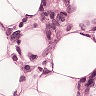
Metastatic tissue present: yes